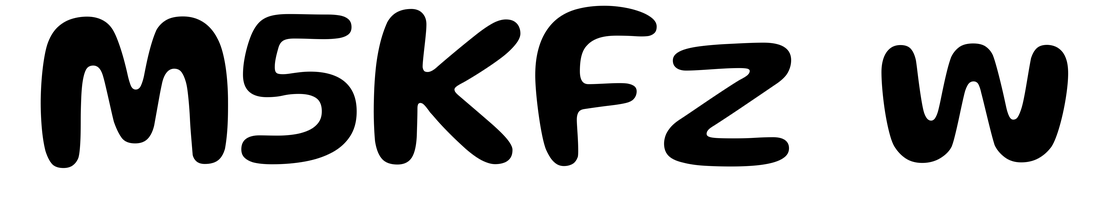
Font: Gluten_Medium